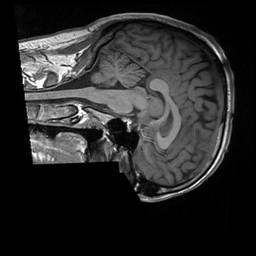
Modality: T1w
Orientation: sagittal
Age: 31
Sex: male
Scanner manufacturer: siemens
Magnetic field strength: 3 T
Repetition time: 1.9 s
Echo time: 0.00226 s